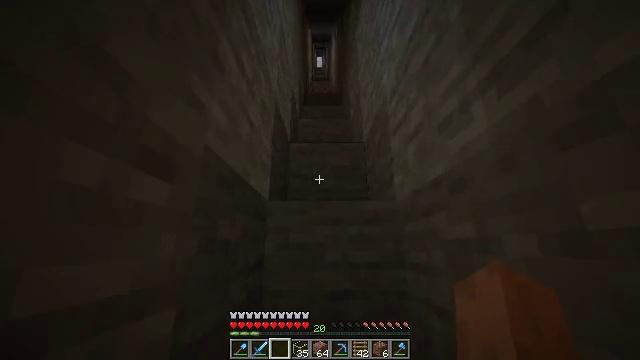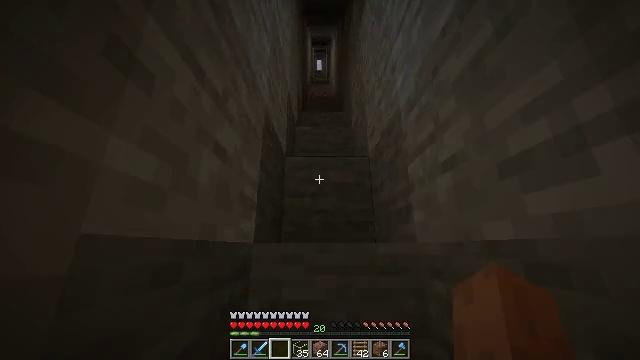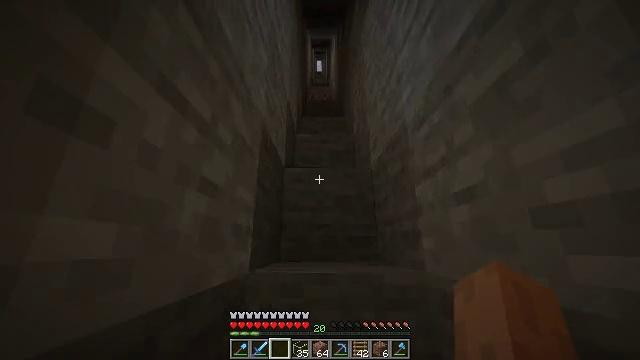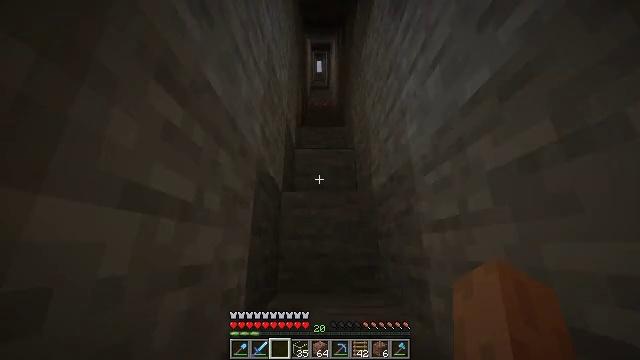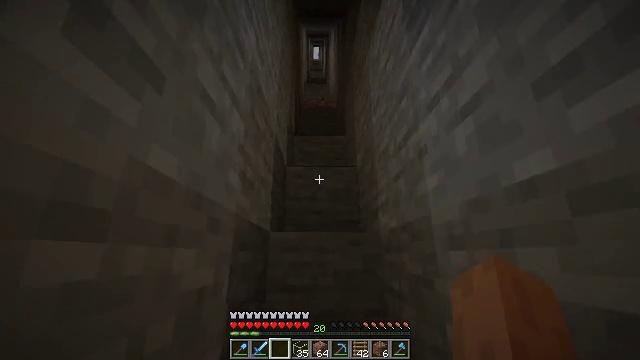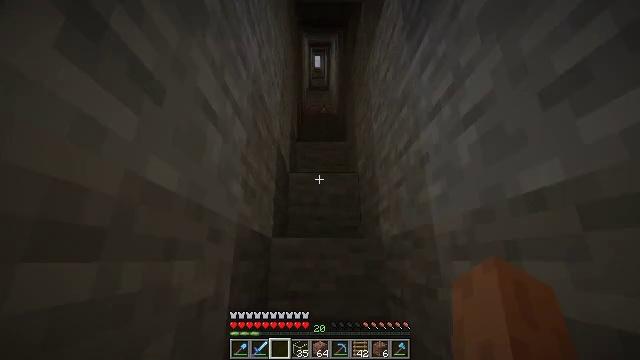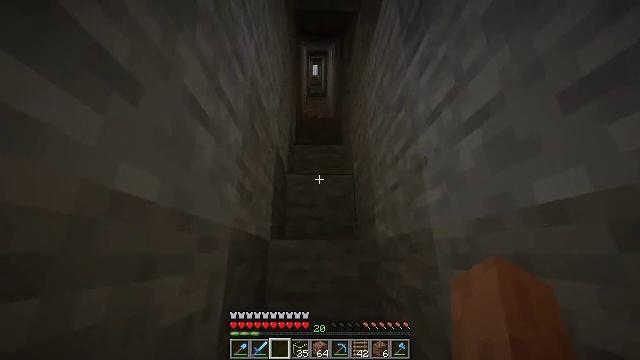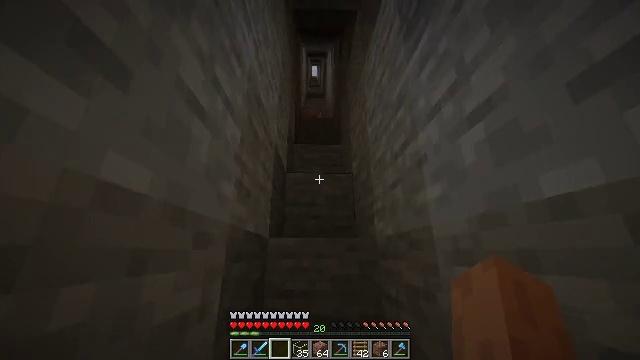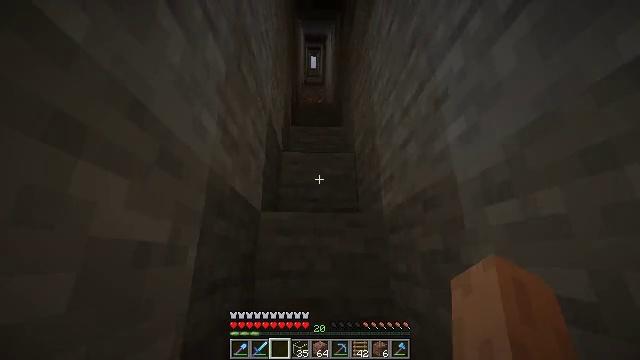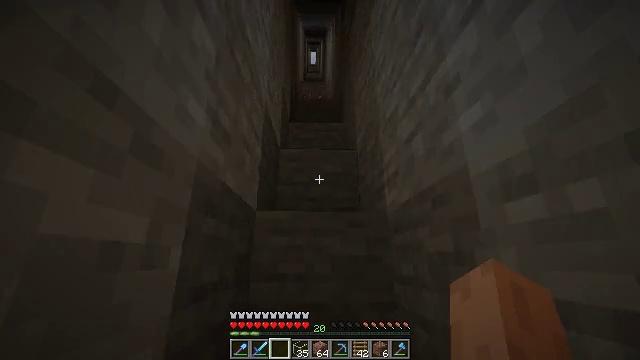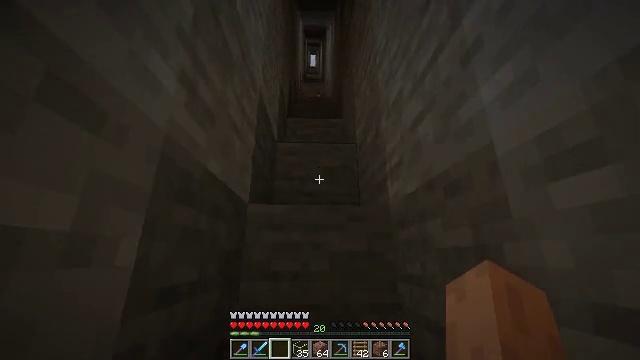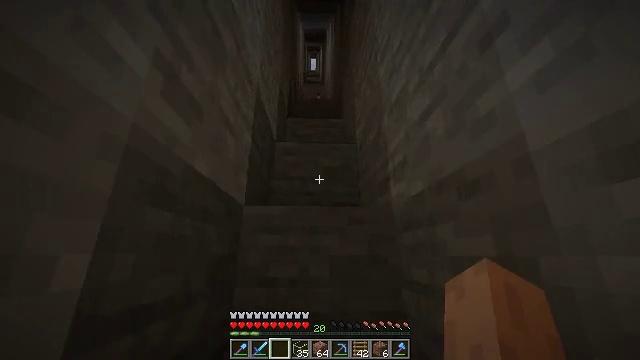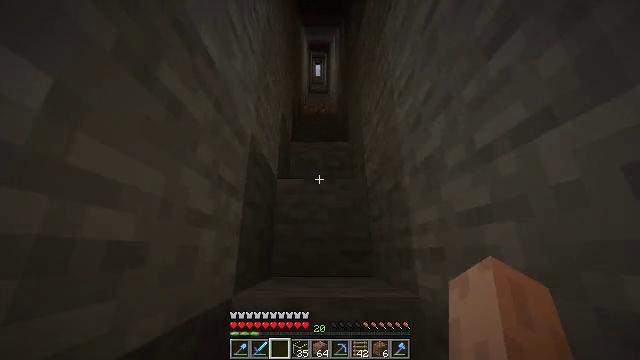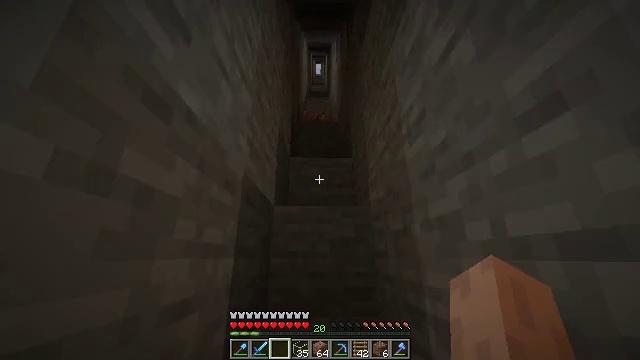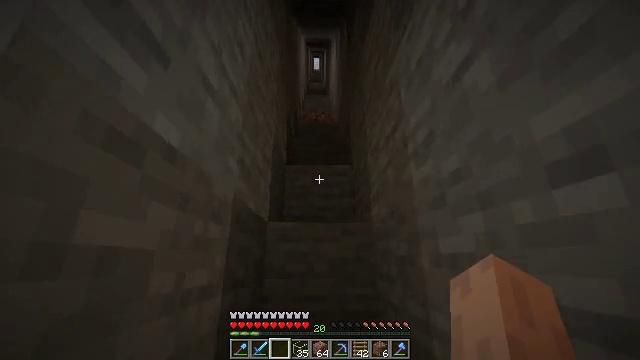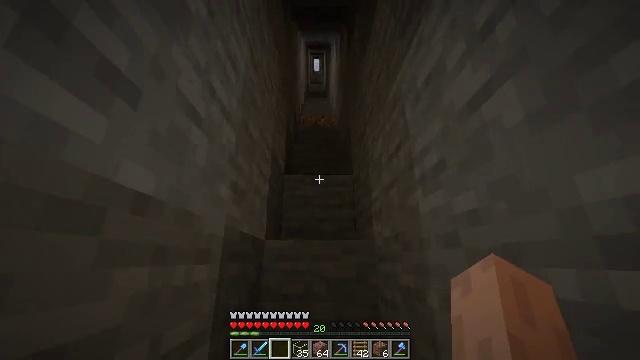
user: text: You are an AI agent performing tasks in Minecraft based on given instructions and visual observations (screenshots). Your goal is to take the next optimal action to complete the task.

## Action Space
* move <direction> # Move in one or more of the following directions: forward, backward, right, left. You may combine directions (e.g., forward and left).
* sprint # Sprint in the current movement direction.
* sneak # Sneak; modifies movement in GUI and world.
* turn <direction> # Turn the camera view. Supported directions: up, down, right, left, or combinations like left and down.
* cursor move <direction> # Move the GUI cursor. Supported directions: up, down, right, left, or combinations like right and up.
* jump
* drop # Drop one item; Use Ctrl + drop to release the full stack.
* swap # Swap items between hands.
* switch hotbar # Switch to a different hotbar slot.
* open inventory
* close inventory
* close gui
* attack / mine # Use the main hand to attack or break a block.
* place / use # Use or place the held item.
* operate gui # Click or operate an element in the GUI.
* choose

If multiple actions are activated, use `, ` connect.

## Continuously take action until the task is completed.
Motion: motion action
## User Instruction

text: Mine the ladder from the wall.
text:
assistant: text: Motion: move forward, jump
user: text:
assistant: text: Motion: move forward, sprint, jump
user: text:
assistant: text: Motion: move forward, sprint, jump
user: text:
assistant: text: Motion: move forward, sprint, jump
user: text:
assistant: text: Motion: move forward, sprint, turn up, jump
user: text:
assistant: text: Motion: move forward, sprint, jump
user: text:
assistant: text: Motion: move forward, jump
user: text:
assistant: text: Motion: move forward, jump
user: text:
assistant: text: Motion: move forward, jump
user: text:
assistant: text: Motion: move forward, jump
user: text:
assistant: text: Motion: move forward, sprint, jump
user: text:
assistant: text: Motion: move forward, sprint, turn left, jump
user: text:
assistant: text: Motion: move forward, sprint, jump
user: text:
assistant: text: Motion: move forward, sprint, jump
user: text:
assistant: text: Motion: move forward, jump
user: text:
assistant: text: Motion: move forward, jump
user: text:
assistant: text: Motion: move forward, jump
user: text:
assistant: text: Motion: move forward, jump
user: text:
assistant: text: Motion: move forward, jump
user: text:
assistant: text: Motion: move forward, sprint, jump
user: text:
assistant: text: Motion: move forward, sprint, jump
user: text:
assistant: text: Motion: move forward, sprint, jump
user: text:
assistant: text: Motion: move forward, sprint, jump
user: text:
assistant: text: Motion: move forward, jump
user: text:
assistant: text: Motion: move forward, jump
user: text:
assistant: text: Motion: move forward, jump
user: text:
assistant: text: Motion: move forward, jump
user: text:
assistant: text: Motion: move forward, jump
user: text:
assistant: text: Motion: move forward, jump
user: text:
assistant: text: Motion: move forward, sprint, jump